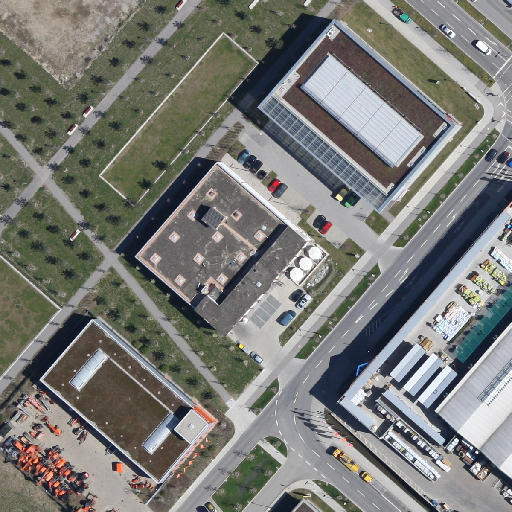
Referring expression: van in the parking area